Question: Assuming a graph like this:
<URL>

What would the CYPHER be for:
- - - '(United Kingdom)<-[]-(Iron Maiden)-[]->(Epic)-[]->(United States)''(United Kingdom)<-[]-(Hybrid Theory)-[]->(Mad Decent)-[]->(United States)''(United Kingdom)<-[]-(Iron Maiden)-[]->(Columbia)-[]->(United States)'- - '(United Kingdom)-[]-(United States)''(Japan)-[]-(Canada)''LIMIT 20'-
Edit: I've tried various combinations of 'MATCH (c1:Country)-[]-(c2:Country)', 'MATCH p=((c1:Country)-[]-(c2:Country))', 'WITH', and 'UNWIND'. I've also tried to use 'FOREACH' to return only one path, but can't quite get the formula right.
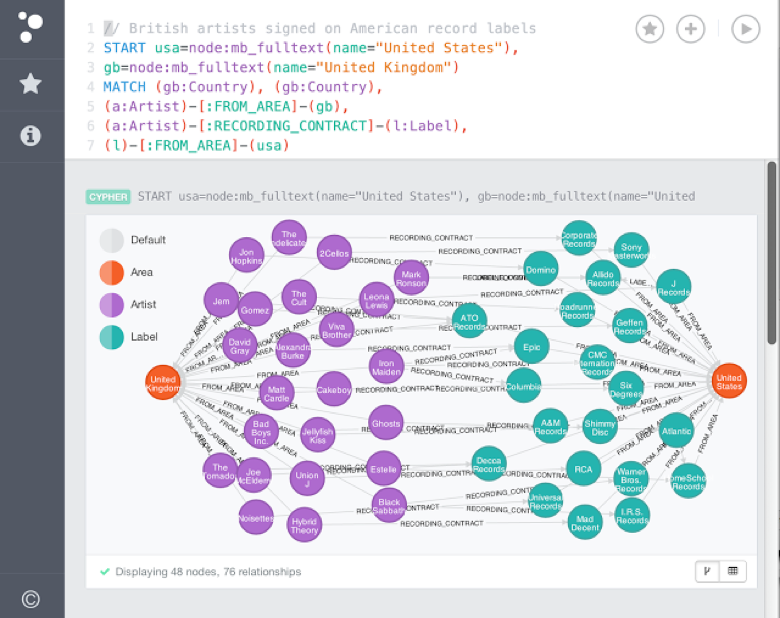
Answer: This is easier if you are using subqueries (Neo4j 4.1.x or higher). That's because the subquery can help scope the operations you need to perform (collect(), in this case) to expansions and work from a single country, per country, instead of having to perform it across all rows for the entirety of the query, which could stress the heap.
In reality, since the number of countries are low, it won't be a problem, but it's a good approach to use when dealing with larger sets of nodes.
'''
MATCH (country:Country)
CALL {
WITH country
MATCH path = (country)<-[:FROM_AREA]-(:Artist)-[:RECORDING_CONTRACT]->(:Label)-[:FROM_AREA]->(other:Country)
WHERE id(country) < id(other)
RETURN other, collect(path)[0] as path
LIMIT 20
}
RETURN country, path
LIMIT 20
'''
Let's look at what this is doing.
We MATCH to :Country nodes.
Per country we will MATCH to the pattern you're looking for. If these are the only such paths and labels in the graph, then you can omit the labels in the pattern, as the relationship types should be enough to find the correct nodes.
The 'WHERE id(country) < id(other)' is here to prevent mirrored results. For example, in the course of the query if we find a path from '(United Kingdom)-[*]-(United States)', and we also find a path the other direction, for '(United States)-[*]-(United Kingdom)', you probably don't want to return both. So we place a restriction on the graph ids so that only one of these will meet the restriction, and the mirrored result gets filtered out.
We use 'RETURN other, collect(path)[0] as path' to get a single path per the country and other nodes. Remember that this is happening inside a subquery being called per country node, so even though 'country' is not present here, this operation is being performed for a specific country node.
When we aggregate (such as with this 'collect(path)', the grouping key (usually the non-aggregation variables) become distinct, so for the country and the other country, this will collect all the paths between them and then take the first of that list of paths, so we get our single path between two distinct countries.
We LIMIT the subquery results to 20, since we know in total we don't want more than 20 paths, so per country we don't want more than 20 paths either. This might be a bit redundant for this case, but when the query is more complex it is the right approach to make sure you're not doing more work than is needed.
We also have another LIMIT outside the subquery, so that if there are only a few countries processed, with a few paths per country, the total paths won't exceed 20.